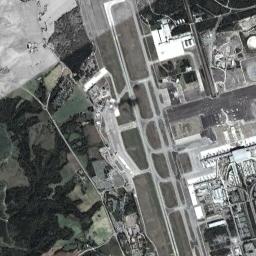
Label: airport